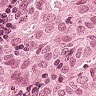
Metastatic tissue present: yes